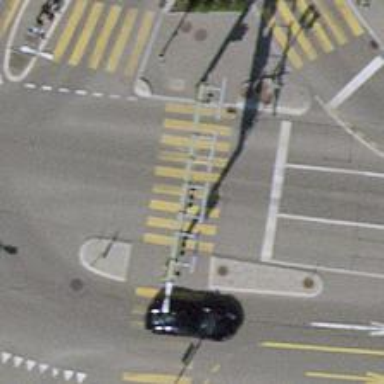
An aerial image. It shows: Road crossing with traffic signals.